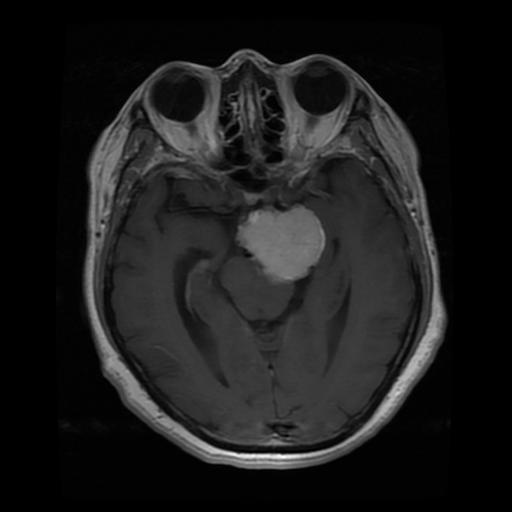
Label: meningioma